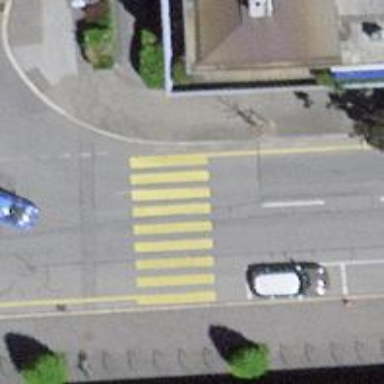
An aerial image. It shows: Marked zebra crossing on the road.